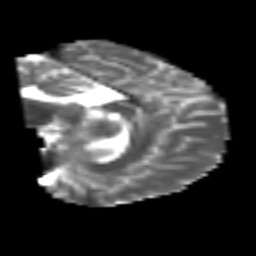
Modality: T2w
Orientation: sagittal
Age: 25
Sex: male
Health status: healthy